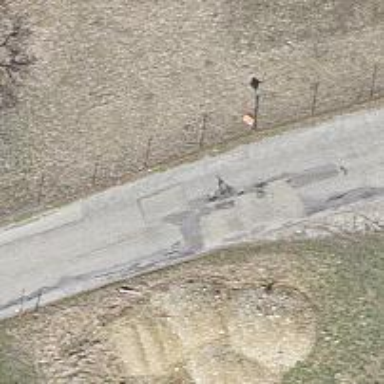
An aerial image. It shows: Pipeline marker.